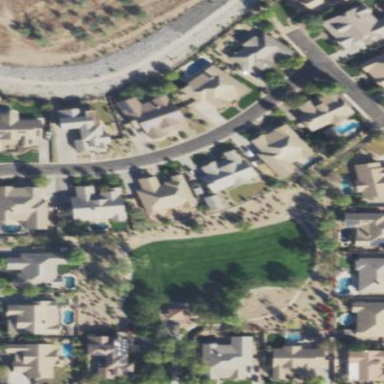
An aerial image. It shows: Gated residential area.